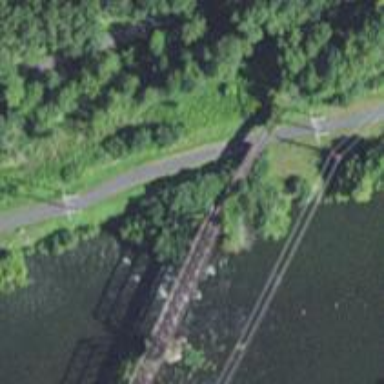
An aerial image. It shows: Abandoned railway on trestle bridge.